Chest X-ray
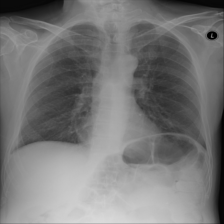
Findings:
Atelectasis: positive
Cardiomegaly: negative
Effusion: negative
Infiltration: negative
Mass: negative
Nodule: negative
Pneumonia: negative
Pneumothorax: negative
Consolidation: positive
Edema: negative
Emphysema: negative
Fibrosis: negative
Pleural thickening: negative
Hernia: negative